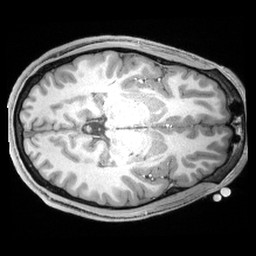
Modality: T1w
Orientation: axial
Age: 20
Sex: male
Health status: healthy
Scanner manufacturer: siemens
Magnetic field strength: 3 T
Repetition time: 2.4 s
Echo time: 0.00194 s